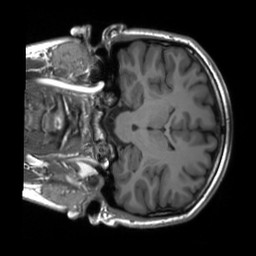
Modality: T1w
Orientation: coronal
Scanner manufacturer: siemens
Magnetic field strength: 3 T
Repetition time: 2.3 s
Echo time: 0.00207 s